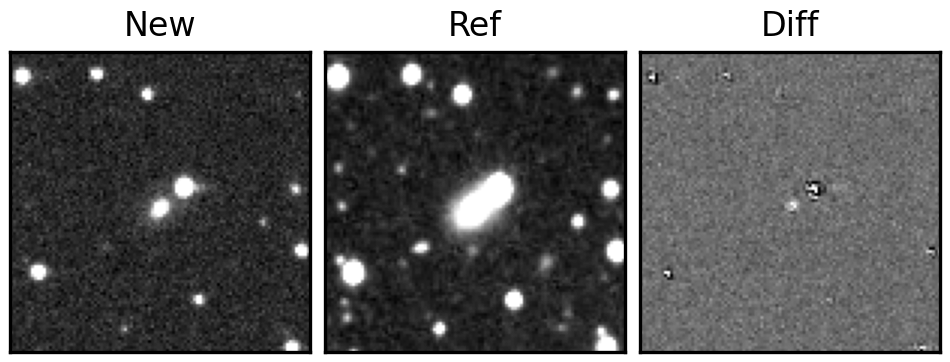
Label: real